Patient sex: M
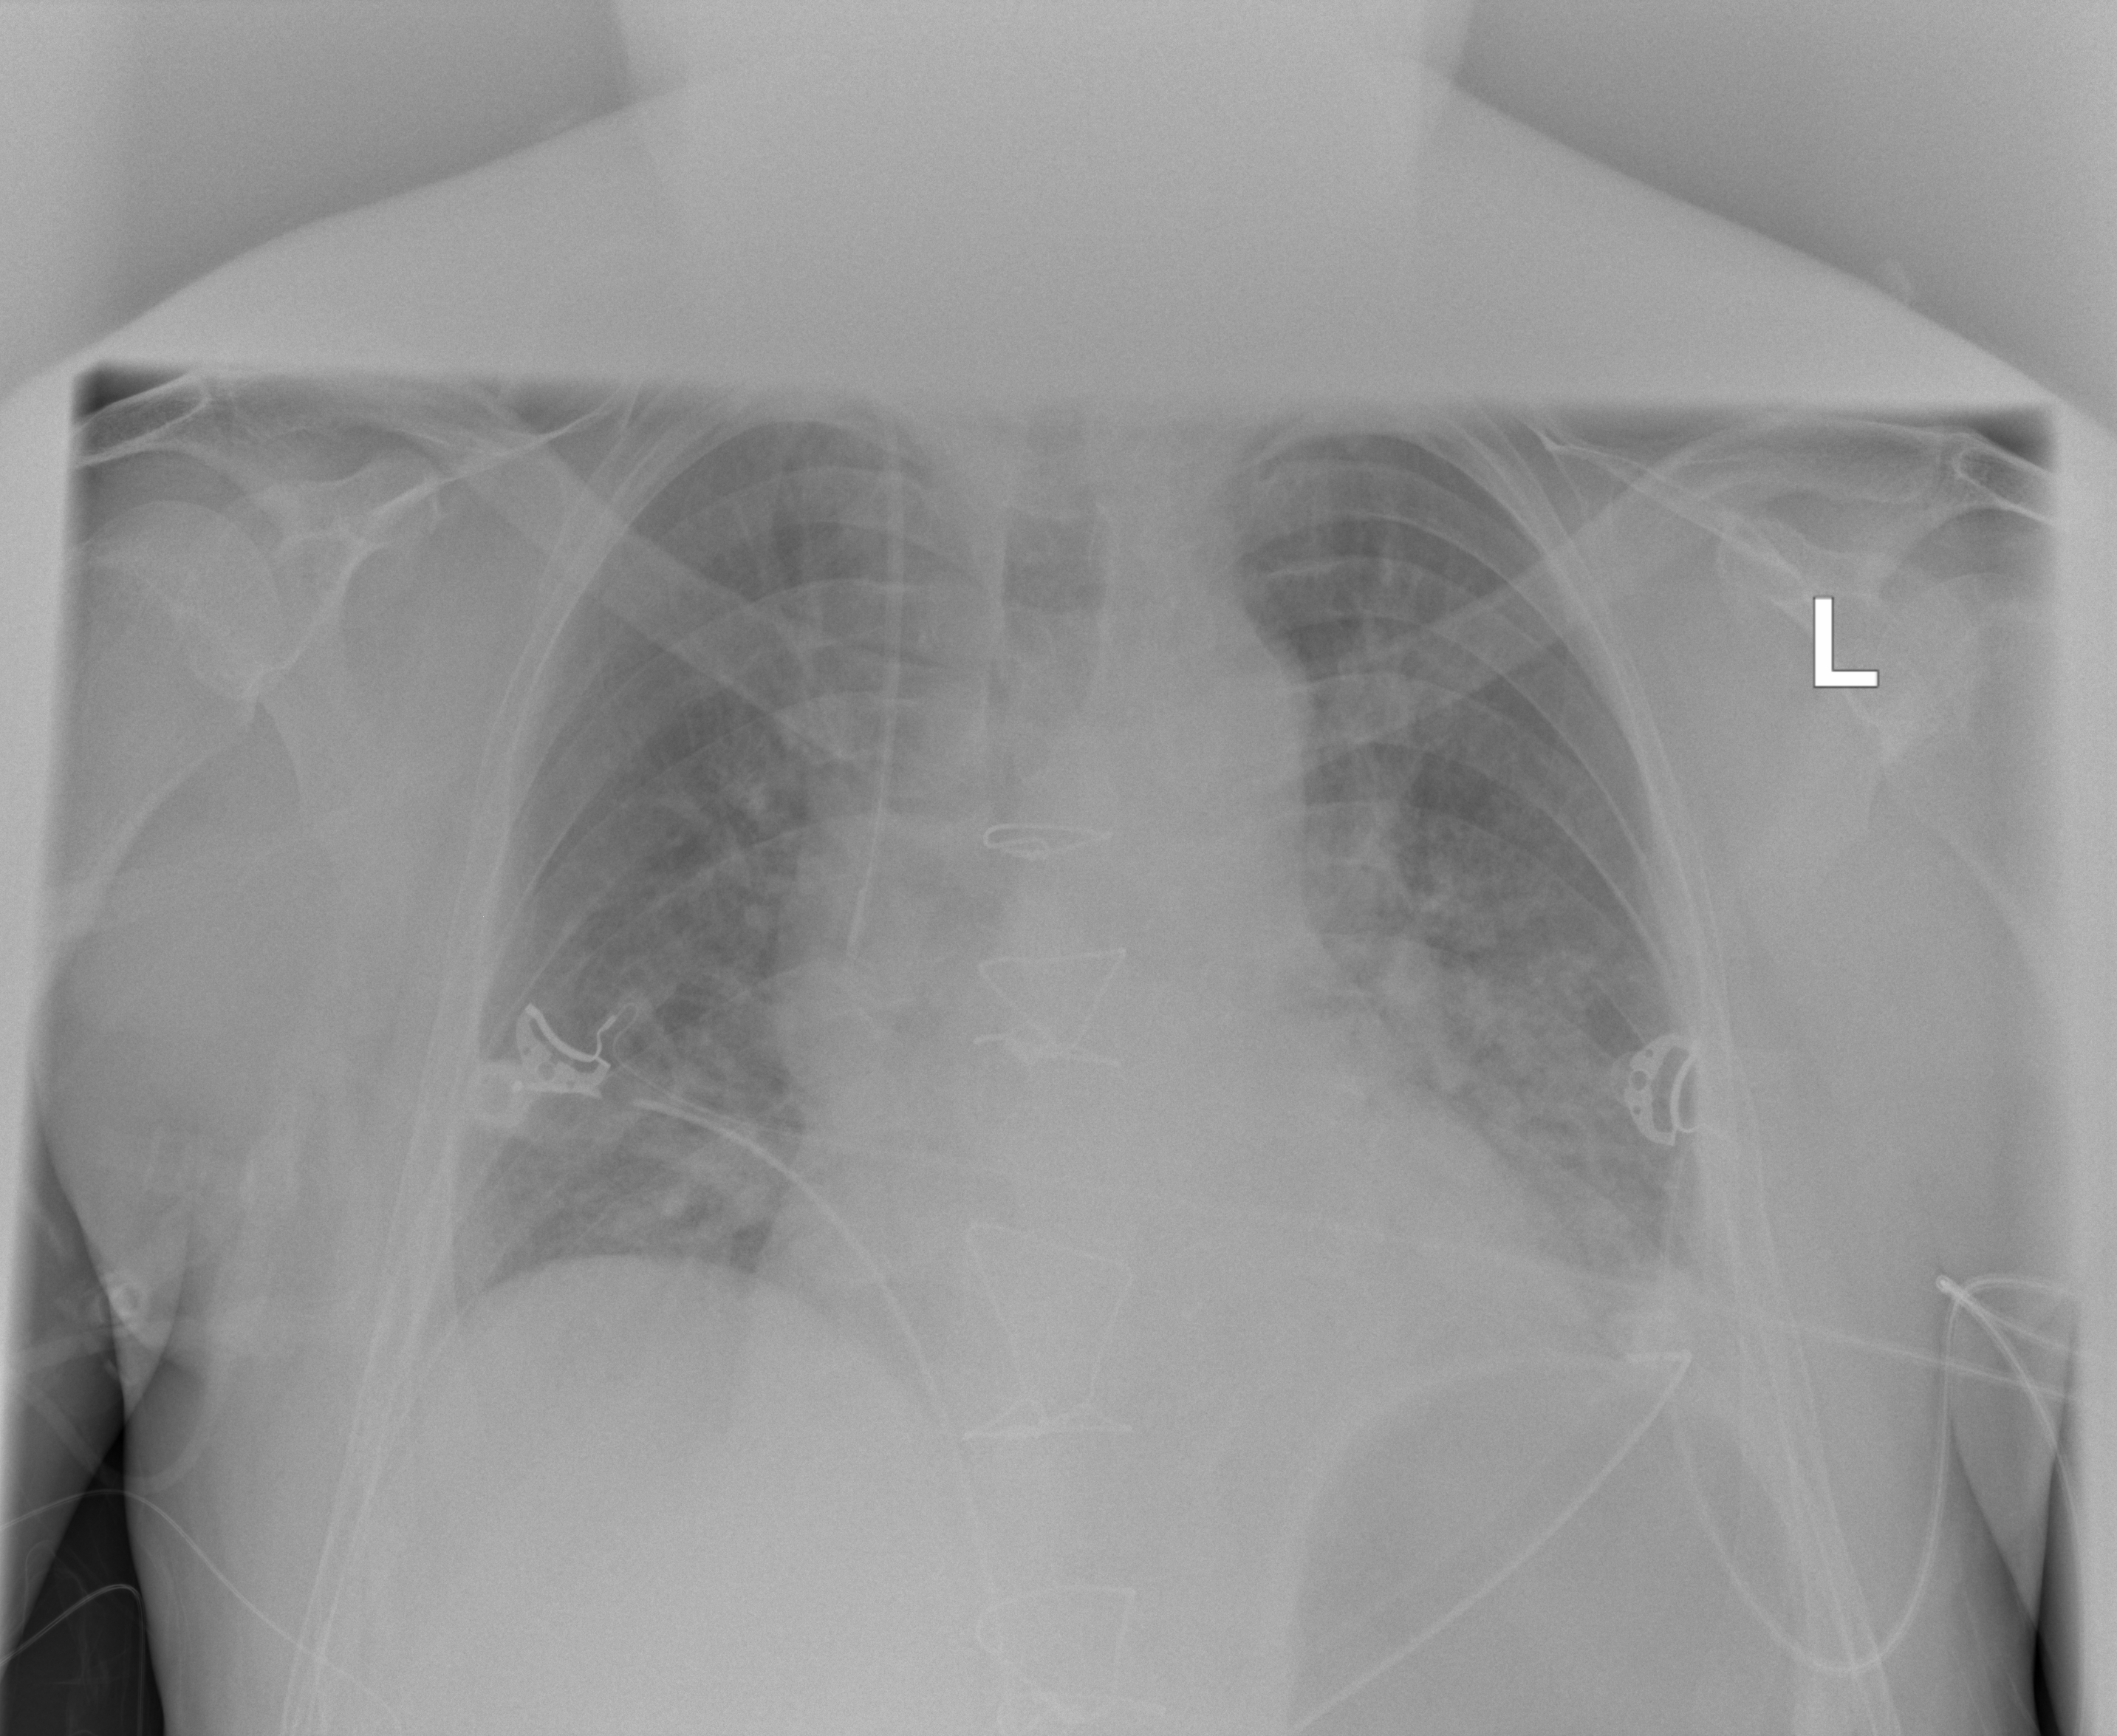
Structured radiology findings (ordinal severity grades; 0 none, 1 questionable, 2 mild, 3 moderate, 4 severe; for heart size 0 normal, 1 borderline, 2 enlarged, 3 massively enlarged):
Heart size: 1
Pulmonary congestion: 1
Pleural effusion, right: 0
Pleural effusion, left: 0
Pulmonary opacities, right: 2
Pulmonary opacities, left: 3
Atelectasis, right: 0
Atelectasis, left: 0